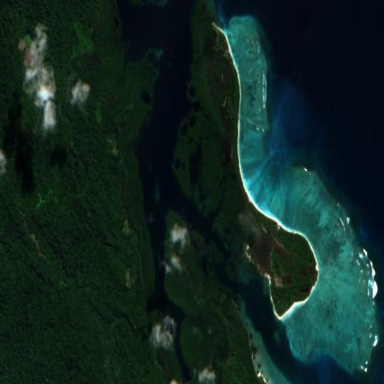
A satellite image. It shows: Island with natural coastline.